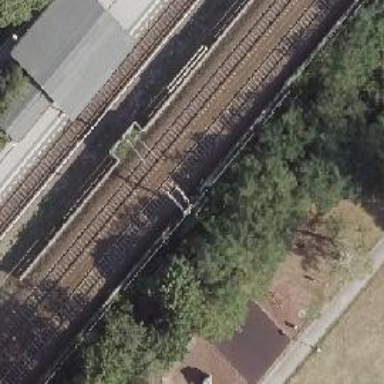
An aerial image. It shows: Railway milestone with catenary mast.